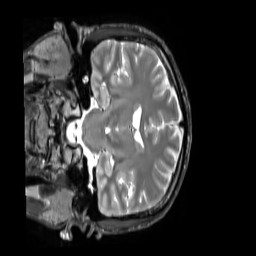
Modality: T2w
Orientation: coronal
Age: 31
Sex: male
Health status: ill
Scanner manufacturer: siemens
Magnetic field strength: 3 T
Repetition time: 2.8 s
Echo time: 0.326 s